Question: I am finding it difficult to create a rules engine in SQL server where my output is based on 2 inputs.
1. The Ranking of an activity
2. The Points I can earn for each of the Activities
The table contains how many points the individual has earned for each activity as well as the potential points he can still earn.
Each individual is required to earn a certain number of points - for the example shown, the individual needs to earn points to qualify.
The final output must output 3 recommended activities the 3 outputs must take into consideration
1. highest ranked activity
2. points potential
3. after I total the points on the 3 activities it must be more or greater than 80 to qualify.
I hope this makes sense, will appreciate an assistance here.
Regards
The attached image is an example of the dataset for just 1 staff member, the dataset contains multiple staff members with different points earned per activity.

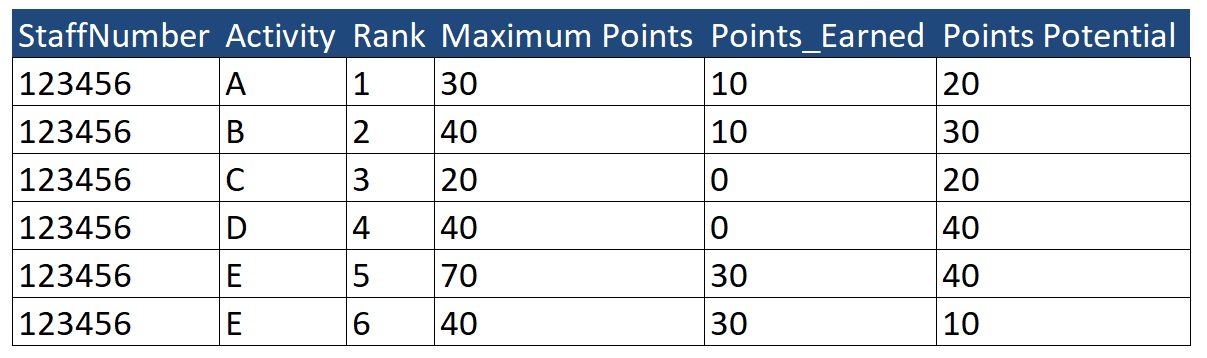
Answer: It's not completely clear what you're after but I'm going to guess that you want the 3 activities with the lowest possible ranks (no repeats) that will get the total earned points + potential points above 160. Otherwise it's not clear how you're getting your required points. In this case, you can try something like this:
'''
SELECT StaffNumber, Activity1, Activity2, Activity3
FROM (
SELECT ROW_NUMBER() OVER (ORDER BY a1.Rank, a2.Rank, a3.Rank) RowNum,
a.StaffNumber,
a1.Activity Activity1,
a2.Activity Activity2,
a3.Activity Activity3
FROM (
SELECT StaffNumber, SUM(PointsEarned) PointsEarnedTotal
FROM activities
GROUP BY StaffNumber
) a
INNER JOIN activities a1
ON a.StaffNumber = a1.StaffNumber
INNER JOIN activities a2
ON a.StaffNumber = a2.StaffNumber
AND a1.Activity <> a2.Activity
INNER JOIN activities a3
ON a.StaffNumber = a3.StaffNumber
AND a1.Activity <> a3.Activity
AND a2.Activity <> a3.Activity
WHERE a.PointsEarnedTotal + a1.PointsPotential + a2.PointsPotential + a3.PointsPotential >= 160
) a
where RowNum = 1
'''